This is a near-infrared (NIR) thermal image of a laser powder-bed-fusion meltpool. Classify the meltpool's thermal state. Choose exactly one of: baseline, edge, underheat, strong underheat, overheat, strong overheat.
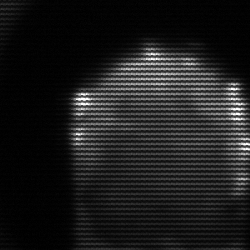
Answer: edge